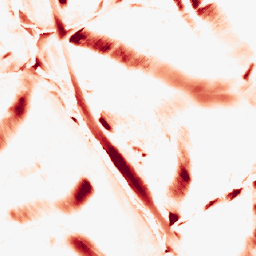
Category: morphological
Decomposition family: morphological_diamond
Decomposition parameters: operation: opening
radius: 20
Upsampling method: nearest
Upsampling parameters: scale: 2
Upsampling scale: 2